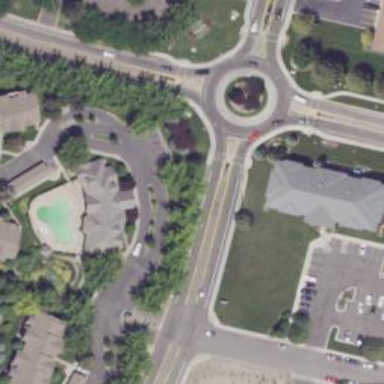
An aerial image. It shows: Secondary road around roundabout.